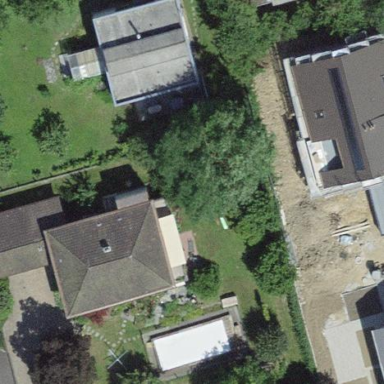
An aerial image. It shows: Building with tiled roof.